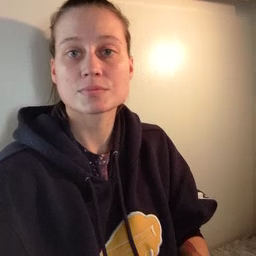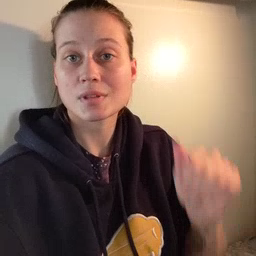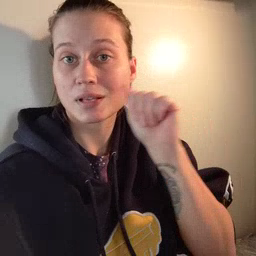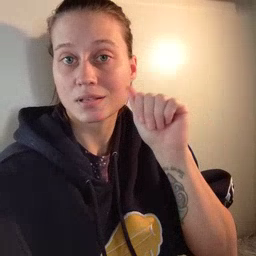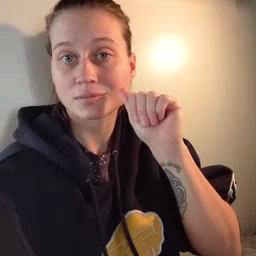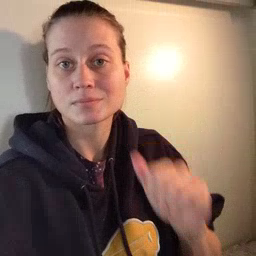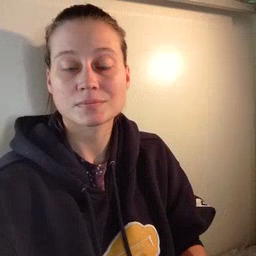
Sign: aunt